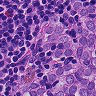
Metastatic tissue present: yes